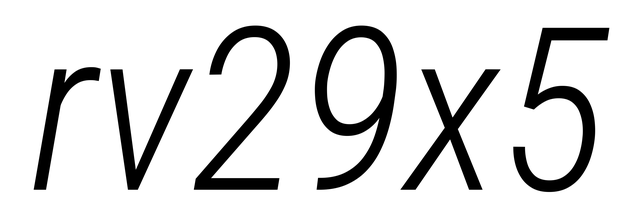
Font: Roboto-Italic_Condensed_Light_Italic